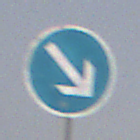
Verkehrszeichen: VorgeschriebeneVorbeifahrtRechts
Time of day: MorningAfternoon
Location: Outdoor (Nature)
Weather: PartlyCloudy
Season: NotSpecified
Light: Natural